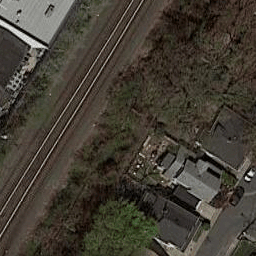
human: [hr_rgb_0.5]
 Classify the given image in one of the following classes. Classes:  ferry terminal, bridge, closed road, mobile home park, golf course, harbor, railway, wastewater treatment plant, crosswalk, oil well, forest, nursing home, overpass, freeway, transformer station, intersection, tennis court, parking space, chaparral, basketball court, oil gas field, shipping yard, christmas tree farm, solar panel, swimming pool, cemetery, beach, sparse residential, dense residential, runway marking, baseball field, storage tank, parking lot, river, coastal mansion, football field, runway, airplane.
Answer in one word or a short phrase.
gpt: railway